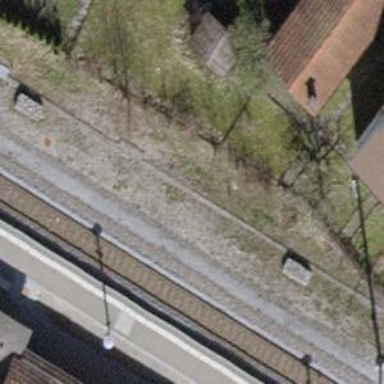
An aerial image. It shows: Hedge barrier.